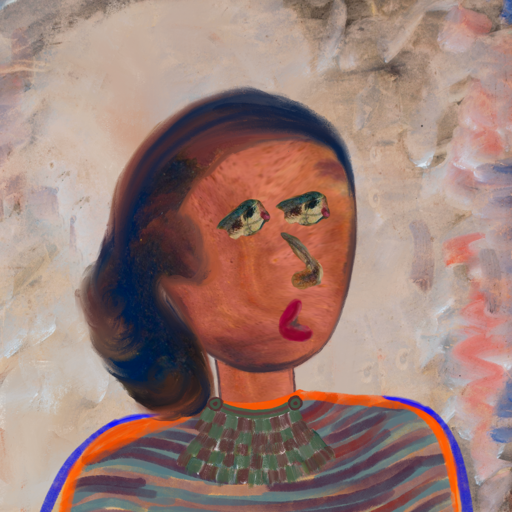
Background: Roy_Bahadur, Head And Neck Side: Mother_And_Son_Mother, Face Side: Pipe, Bust: Experience, Hair Side: Mother_And_Son_Son, Head Accessory: Blank, Second Necklace: After_Raid, Necklace: Blank, Baby: Blank